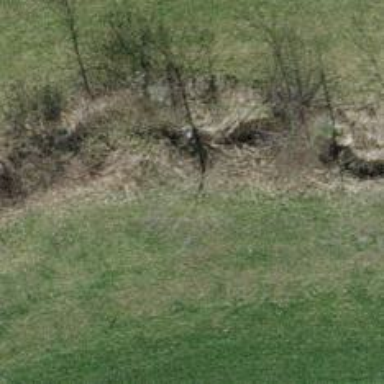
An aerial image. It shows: Hedge acting as barrier.